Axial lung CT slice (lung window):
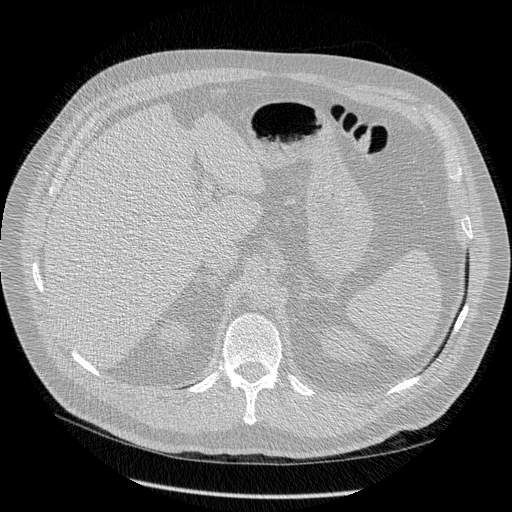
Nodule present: no